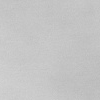
Atmospheric dust classification: dusty